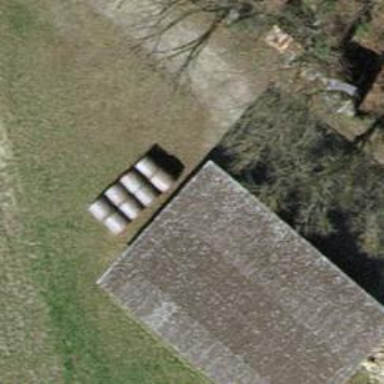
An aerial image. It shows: Shed.